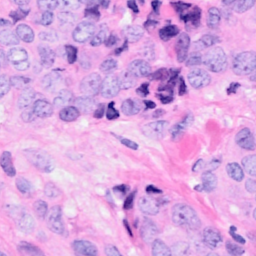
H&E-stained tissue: Breast